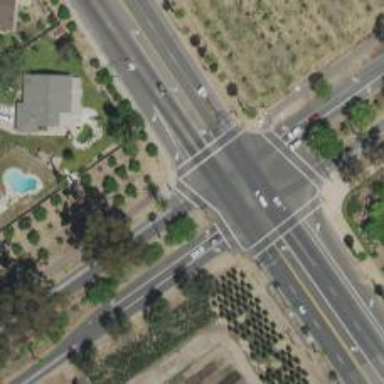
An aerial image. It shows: Crossing road.